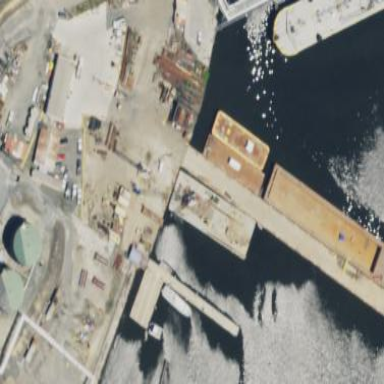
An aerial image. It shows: Industrial area designated as shipyard.